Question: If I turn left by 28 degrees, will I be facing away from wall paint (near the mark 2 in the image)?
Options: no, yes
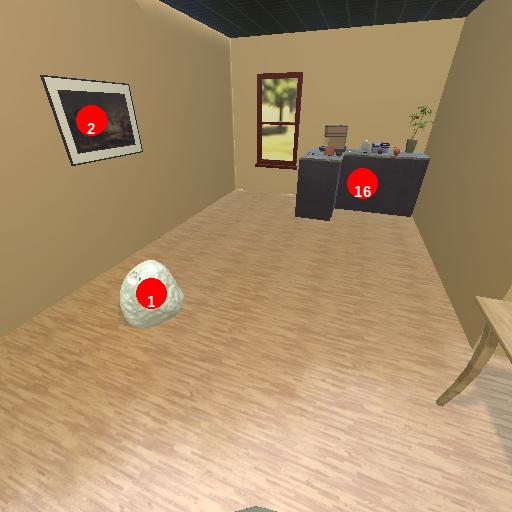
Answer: no